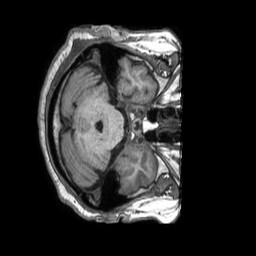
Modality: T1w
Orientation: axial
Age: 87
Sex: female
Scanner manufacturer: philips
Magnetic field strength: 1.5 T
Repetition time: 0.007262 s
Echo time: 0.0033 s